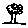
Label: tree